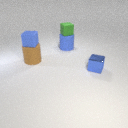
large blue rubber cylinder behind small blue metal cube